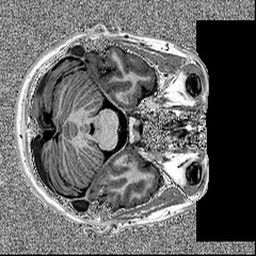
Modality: MP2RAGE
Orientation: axial
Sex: female